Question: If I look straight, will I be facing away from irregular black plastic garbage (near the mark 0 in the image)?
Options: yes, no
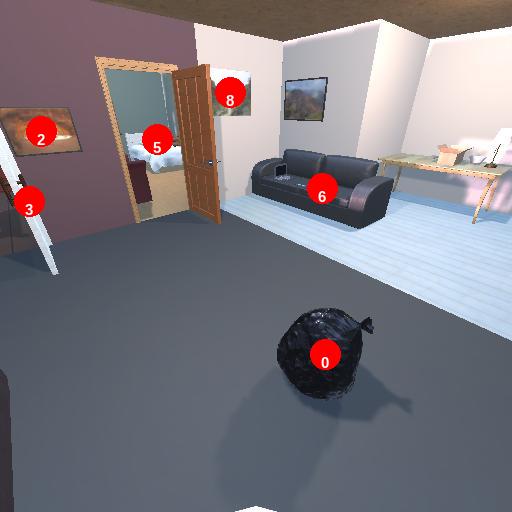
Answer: yes